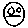
Label: smiley face